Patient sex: M
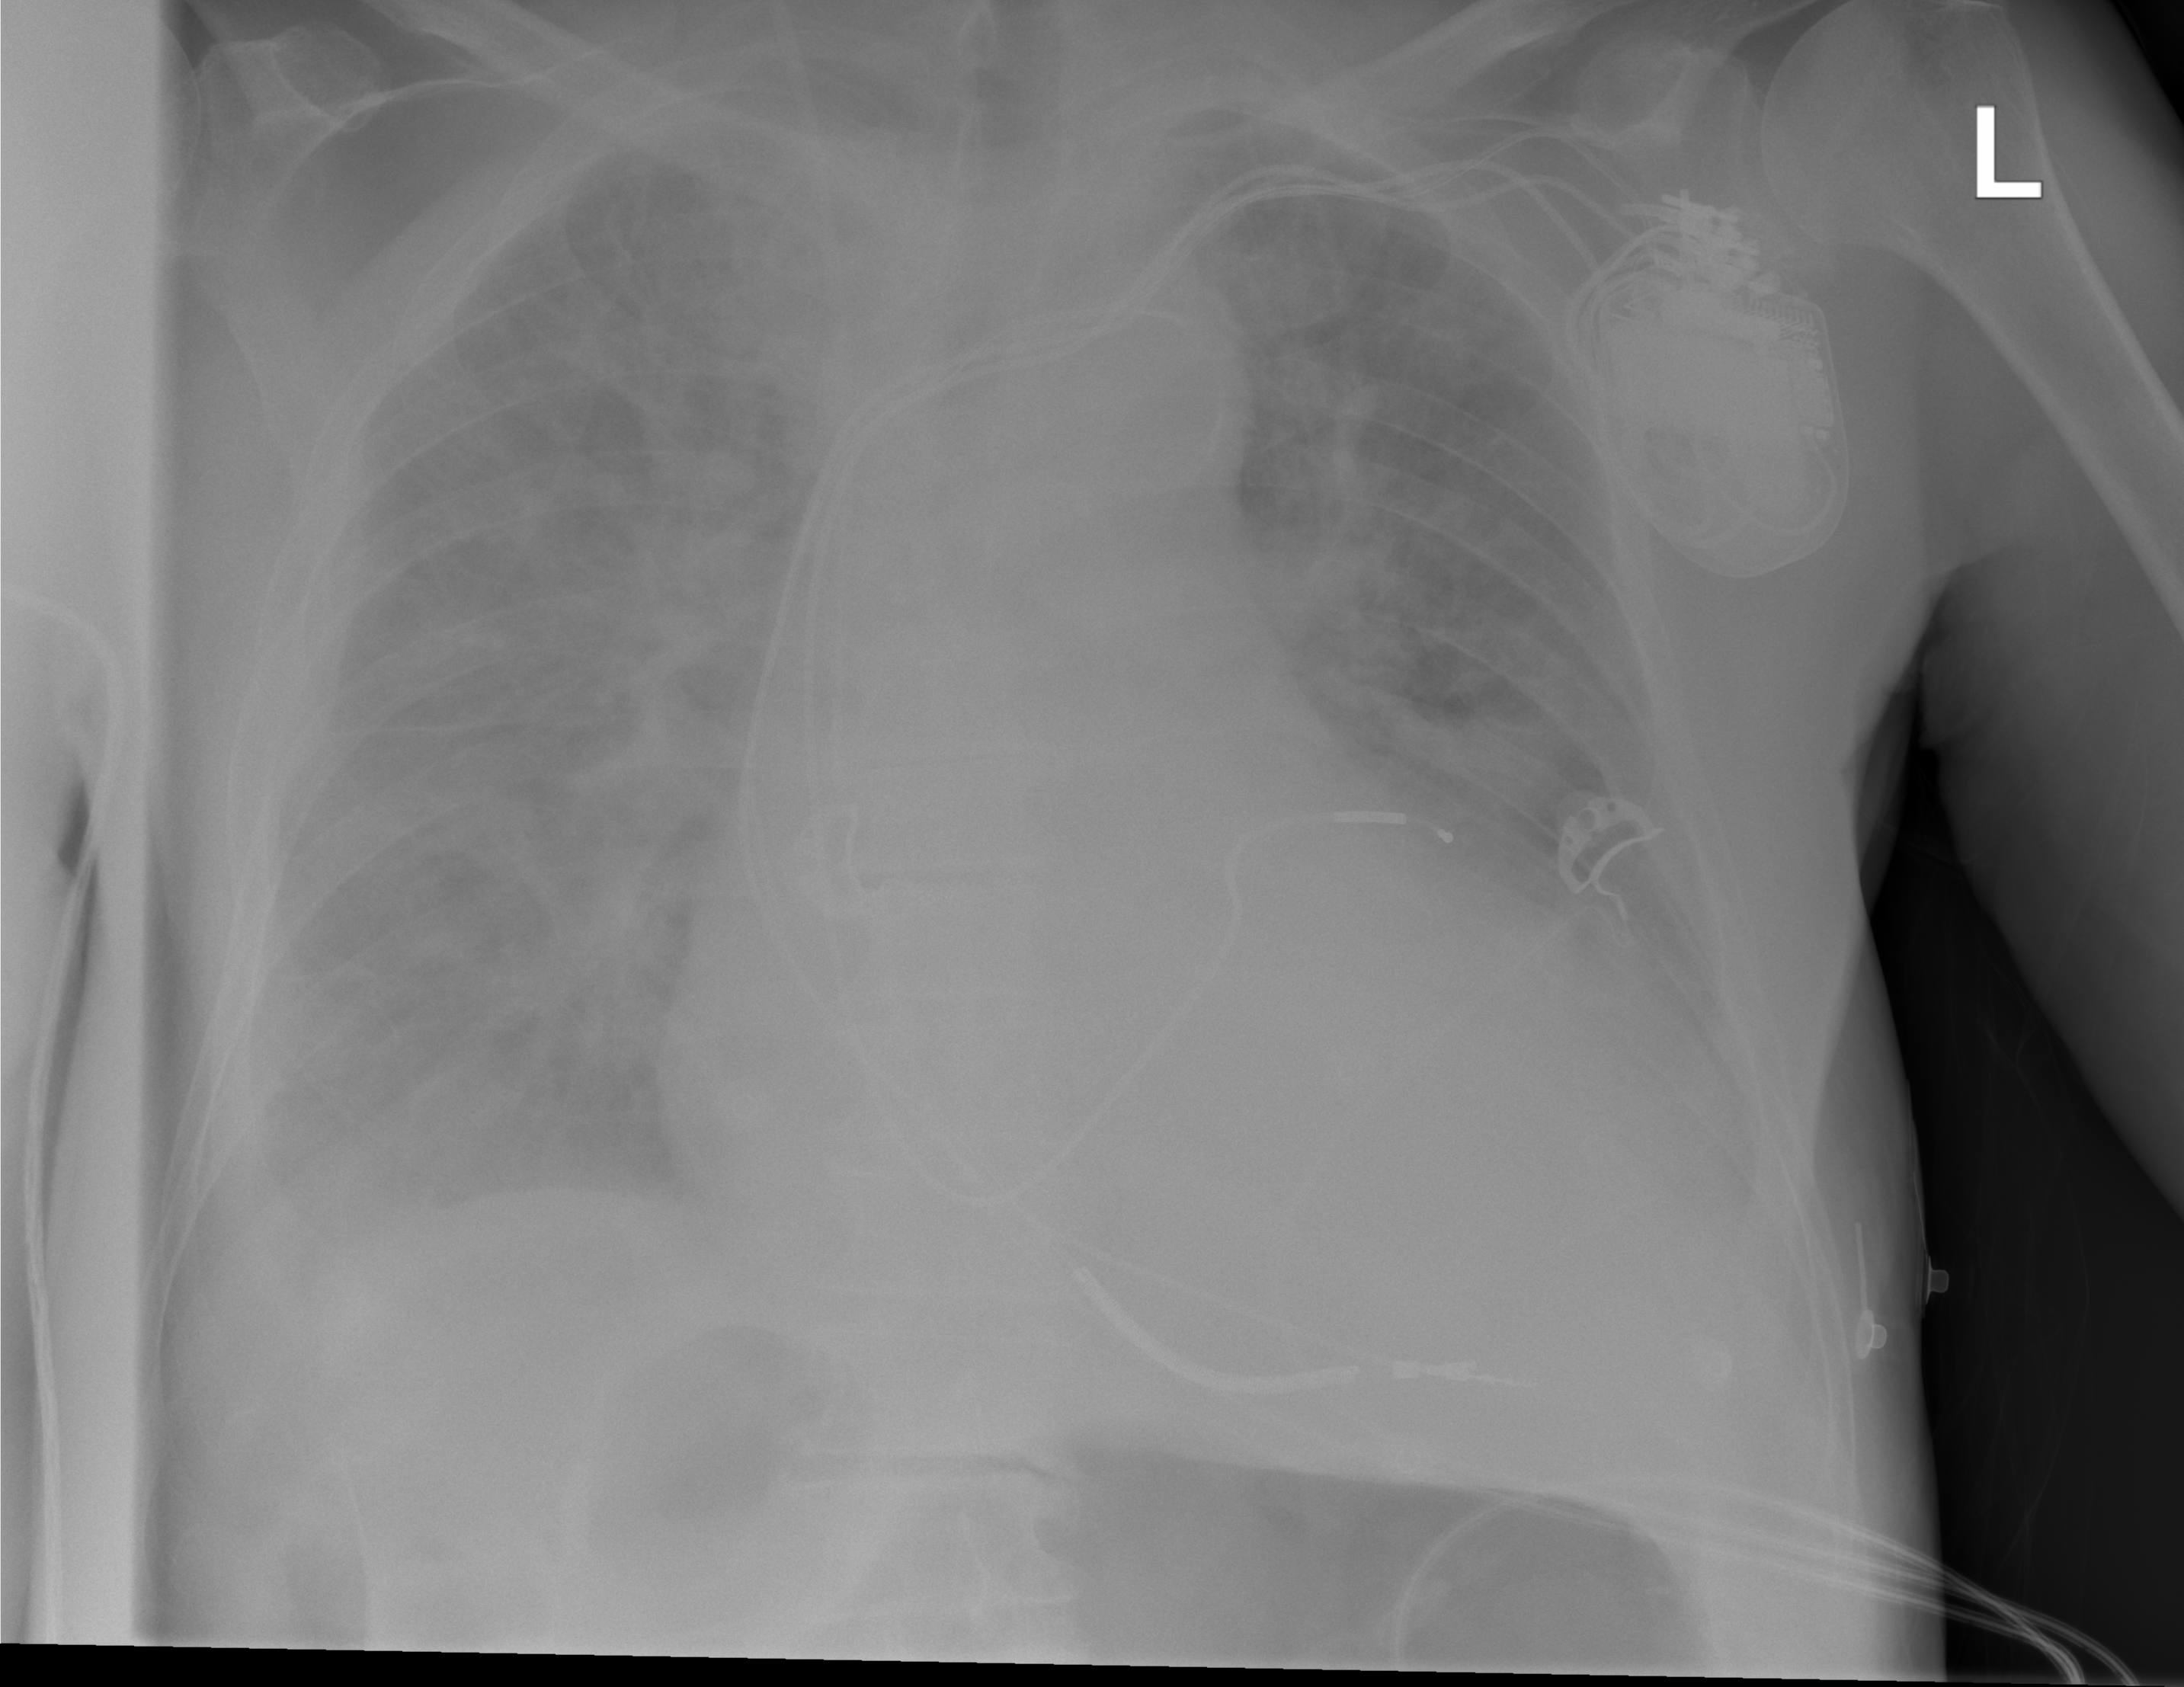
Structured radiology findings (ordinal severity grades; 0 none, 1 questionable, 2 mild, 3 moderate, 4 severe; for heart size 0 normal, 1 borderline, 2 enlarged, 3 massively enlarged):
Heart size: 3
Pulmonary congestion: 2
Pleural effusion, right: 2
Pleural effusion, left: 2
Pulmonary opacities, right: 2
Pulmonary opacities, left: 2
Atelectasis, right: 2
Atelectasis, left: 2